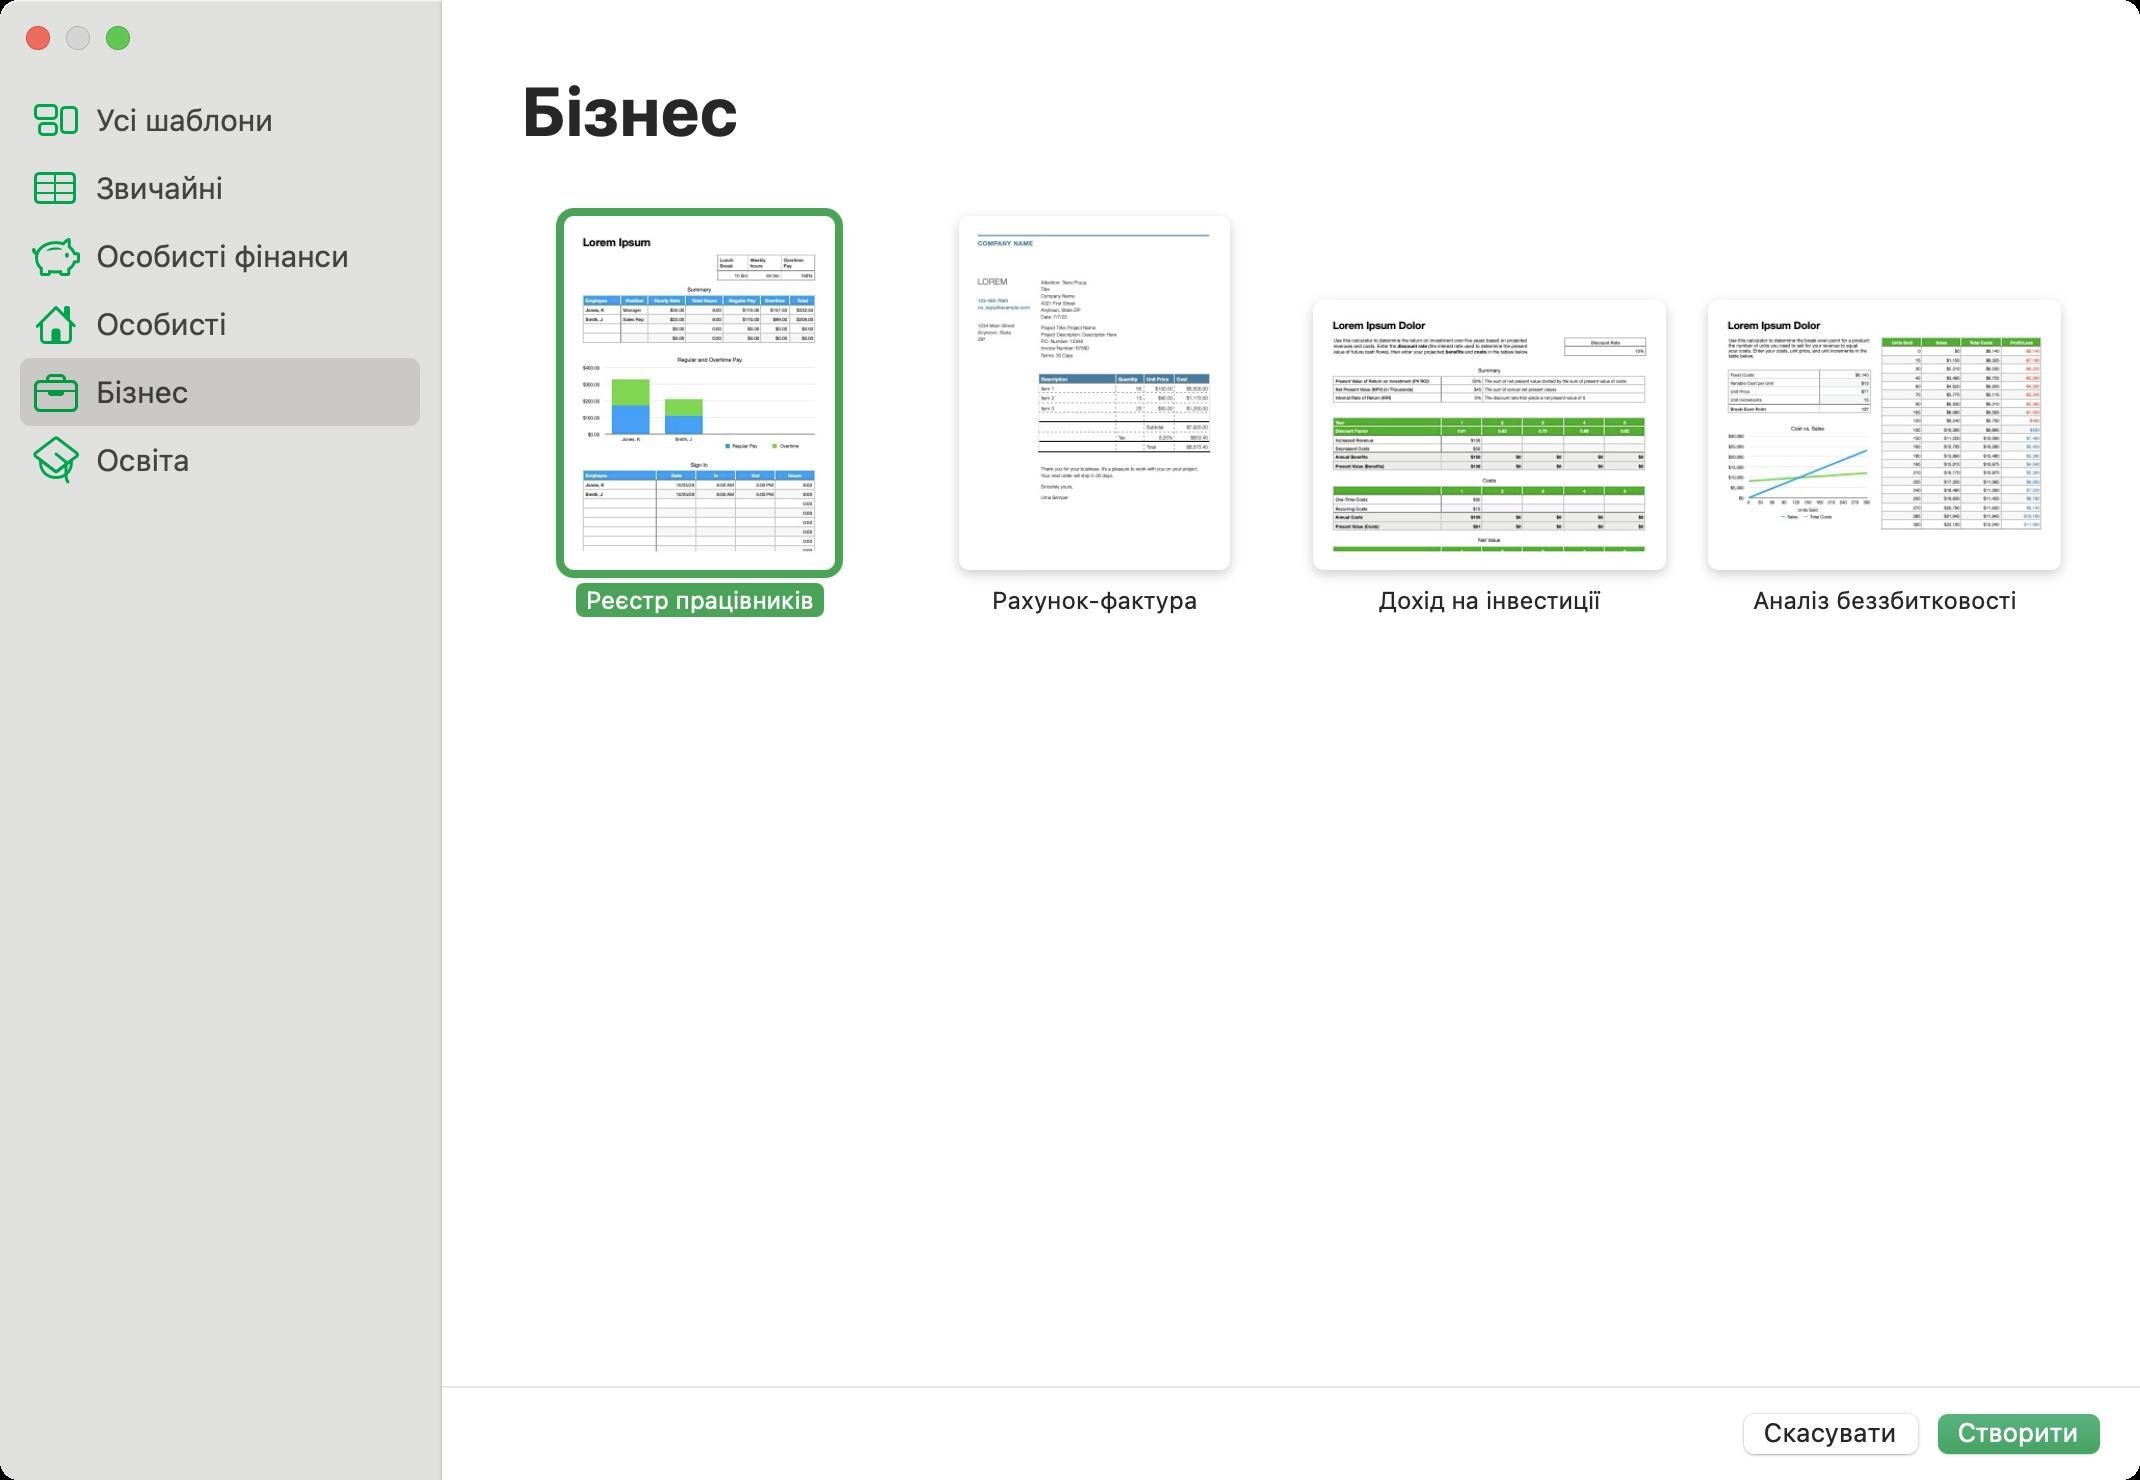
Accessibility tree:
{"name": "", "role": "AXWindow", "description": null, "role_description": "звичайне вікно", "value": null, "position": "329.00;207.00", "size": "1070;740", "children": [{"name": null, "role": "AXSplitGroup", "description": null, "role_description": "група розділених областей", "value": null, "position": "0.00;0.00", "size": "1070;740", "children": [{"name": null, "role": "AXScrollArea", "description": null, "role_description": "область прокручування", "value": null, "position": "0.00;43.00", "size": "220;668", "children": [{"name": null, "role": "AXTable", "description": null, "role_description": "таблиця", "value": null, "position": "0.00;43.00", "size": "220;668", "children": [{"name": null, "role": "AXRow", "description": null, "role_description": "рядок таблиці", "value": null, "position": "0.00;43.00", "size": "220;34", "children": [{"name": null, "role": "AXCell", "description": null, "role_description": "комірка", "value": null, "position": "16.00;43.00", "size": "188;34", "children": [{"name": null, "role": "AXStaticText", "description": null, "role_description": "текст", "value": "Усі шаблони", "position": "46.00;50.50", "size": "158;19", "children": []}]}]}, {"name": null, "role": "AXRow", "description": null, "role_description": "рядок таблиці", "value": null, "position": "0.00;77.00", "size": "220;34", "children": [{"name": null, "role": "AXCell", "description": null, "role_description": "комірка", "value": null, "position": "16.00;77.00", "size": "188;34", "children": [{"name": null, "role": "AXStaticText", "description": null, "role_description": "текст", "value": "Звичайні", "position": "46.00;84.50", "size": "158;19", "children": []}]}]}, {"name": null, "role": "AXRow", "description": null, "role_description": "рядок таблиці", "value": null, "position": "0.00;111.00", "size": "220;34", "children": [{"name": null, "role": "AXCell", "description": null, "role_description": "комірка", "value": null, "position": "16.00;111.00", "size": "188;34", "children": [{"name": null, "role": "AXStaticText", "description": null, "role_description": "текст", "value": "Особисті фінанси", "position": "46.00;118.50", "size": "158;19", "children": []}]}]}, {"name": null, "role": "AXRow", "description": null, "role_description": "рядок таблиці", "value": null, "position": "0.00;145.00", "size": "220;34", "children": [{"name": null, "role": "AXCell", "description": null, "role_description": "комірка", "value": null, "position": "16.00;145.00", "size": "188;34", "children": [{"name": null, "role": "AXStaticText", "description": null, "role_description": "текст", "value": "Особисті", "position": "46.00;152.50", "size": "158;19", "children": []}]}]}, {"name": null, "role": "AXRow", "description": null, "role_description": "рядок таблиці", "value": null, "position": "0.00;179.00", "size": "220;34", "children": [{"name": null, "role": "AXCell", "description": null, "role_description": "комірка", "value": null, "position": "16.00;179.00", "size": "188;34", "children": [{"name": null, "role": "AXStaticText", "description": null, "role_description": "текст", "value": "Бізнес", "position": "46.00;186.50", "size": "158;19", "children": []}]}]}, {"name": null, "role": "AXRow", "description": null, "role_description": "рядок таблиці", "value": null, "position": "0.00;213.00", "size": "220;34", "children": [{"name": null, "role": "AXCell", "description": null, "role_description": "комірка", "value": null, "position": "16.00;213.00", "size": "188;34", "children": [{"name": null, "role": "AXStaticText", "description": null, "role_description": "текст", "value": "Освіта", "position": "46.00;220.50", "size": "158;19", "children": []}]}]}, {"name": null, "role": "AXColumn", "description": null, "role_description": "стовпчик", "value": null, "position": "10.00;43.00", "size": "200;668", "children": []}]}]}, {"name": null, "role": "AXSplitter", "description": null, "role_description": "роздільник", "value": 220.0, "position": "220.00;38.00", "size": "1;702", "children": []}, {"name": null, "role": "AXScrollArea", "description": null, "role_description": "область прокручування", "value": null, "position": "221.00;0.00", "size": "849;694", "children": [{"name": null, "role": "AXList", "description": null, "role_description": "колекція", "value": null, "position": "221.00;88.00", "size": "849;238", "children": [{"name": null, "role": "AXList", "description": null, "role_description": "розділ", "value": null, "position": "255.00;98.00", "size": "782;220", "children": [{"name": null, "role": "AXGroup", "description": null, "role_description": "група", "value": null, "position": "255.00;98.00", "size": "782;220", "children": []}, {"name": null, "role": "AXButton", "description": "Реєстр працівників, Одна діаграма та три таблиці із синіми й зеленими акцентами, які дають змогу обчислити заробітну платню працівника, ввівши час", "role_description": "кнопка", "value": null, "position": "255.00;98.00", "size": "190;220", "children": [{"name": null, "role": "AXStaticText", "description": null, "role_description": "текст", "value": "‎⁨Реєстр працівників⁩", "position": "289.00;292.50", "size": "122;15", "children": []}, {"name": null, "role": "AXImage", "description": "", "role_description": "зображення", "value": null, "position": "282.00;108.00", "size": "136;177", "children": []}]}, {"name": null, "role": "AXButton", "description": "Рахунок-фактура, Одна таблиця із синіми акцентами, яка дає змогу створювати розбірливі рахунки-фактури з подробицями замовлення та цінами", "role_description": "кнопка", "value": null, "position": "452.50;98.00", "size": "190;220", "children": [{"name": null, "role": "AXStaticText", "description": null, "role_description": "текст", "value": "‎⁨Рахунок-фактура⁩", "position": "492.00;292.50", "size": "111;15", "children": []}, {"name": null, "role": "AXImage", "description": "", "role_description": "зображення", "value": null, "position": "479.50;108.00", "size": "136;177", "children": []}]}, {"name": null, "role": "AXButton", "description": "Дохід на інвестиції, Пʼять таблиць із зеленими акцентами, які дають змогу обчислити пʼятирічний обсяг рентабельності інвестицій, ввівши розмір знижки, прогнозовані компенсації та витрати", "role_description": "кнопка", "value": null, "position": "650.00;140.00", "size": "190;178", "children": [{"name": null, "role": "AXStaticText", "description": null, "role_description": "текст", "value": "‎⁨Дохід на інвестиції⁩", "position": "685.50;292.50", "size": "119;15", "children": []}, {"name": null, "role": "AXImage", "description": "", "role_description": "зображення", "value": null, "position": "656.50;150.00", "size": "176;135", "children": []}]}, {"name": null, "role": "AXButton", "description": "Аналіз беззбитковості, Одна діаграма із синіми й зеленими акцентами, яка дає змогу обчислити, скільки одиниць необхідно продати за зазначену ціну, щоб досягти беззбитковості", "role_description": "кнопка", "value": null, "position": "847.50;140.00", "size": "190;178", "children": [{"name": null, "role": "AXStaticText", "description": null, "role_description": "текст", "value": "‎⁨Аналіз беззбитковості⁩", "position": "872.50;292.50", "size": "140;15", "children": []}, {"name": null, "role": "AXImage", "description": "", "role_description": "зображення", "value": null, "position": "854.00;150.00", "size": "176;135", "children": []}]}]}]}, {"name": null, "role": "AXStaticText", "description": null, "role_description": "текст", "value": "Бізнес", "position": "259.00;35.00", "size": "112;40", "children": []}, {"name": null, "role": "AXScrollBar", "description": null, "role_description": "смуга прокручування", "value": 0.0, "position": "1054.00;0.00", "size": "16;694", "children": []}]}, {"name": "Скасувати", "role": "AXButton", "description": null, "role_description": "кнопка", "value": null, "position": "865.00;702.00", "size": "101;32", "children": []}, {"name": "Створити", "role": "AXButton", "description": null, "role_description": "кнопка", "value": null, "position": "962.00;702.00", "size": "95;32", "children": []}]}, {"name": null, "role": "AXToolbar", "description": null, "role_description": "панель інструментів", "value": null, "position": "0.00;0.00", "size": "1070;38", "children": []}, {"name": null, "role": "AXButton", "description": null, "role_description": "кнопка закривання", "value": null, "position": "12.00;11.00", "size": "14;16", "children": []}, {"name": null, "role": "AXButton", "description": null, "role_description": "кнопка оптимізації", "value": null, "position": "52.00;11.00", "size": "14;16", "children": [{"name": null, "role": "AXGroup", "description": null, "role_description": "група", "value": null, "position": "52.00;11.00", "size": "14;16", "children": [{"name": null, "role": "AXGroup", "description": null, "role_description": "група", "value": null, "position": "52.00;11.00", "size": "14;16", "children": []}]}]}, {"name": null, "role": "AXButton", "description": null, "role_description": "кнопка згортання", "value": null, "position": "32.00;11.00", "size": "14;16", "children": []}]}